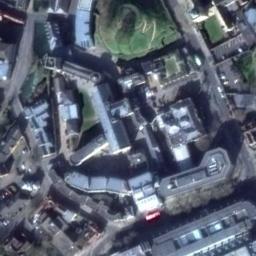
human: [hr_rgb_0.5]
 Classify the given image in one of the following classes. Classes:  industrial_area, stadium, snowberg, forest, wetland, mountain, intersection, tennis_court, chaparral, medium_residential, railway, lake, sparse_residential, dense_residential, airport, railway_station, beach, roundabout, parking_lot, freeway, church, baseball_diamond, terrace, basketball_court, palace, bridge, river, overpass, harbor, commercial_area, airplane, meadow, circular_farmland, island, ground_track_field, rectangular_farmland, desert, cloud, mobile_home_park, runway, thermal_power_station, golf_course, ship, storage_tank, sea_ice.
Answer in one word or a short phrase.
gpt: palace